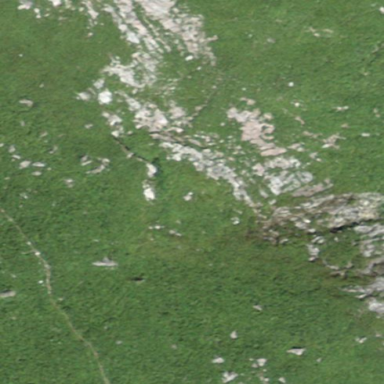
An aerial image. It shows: Landscape dominated by bare rock.